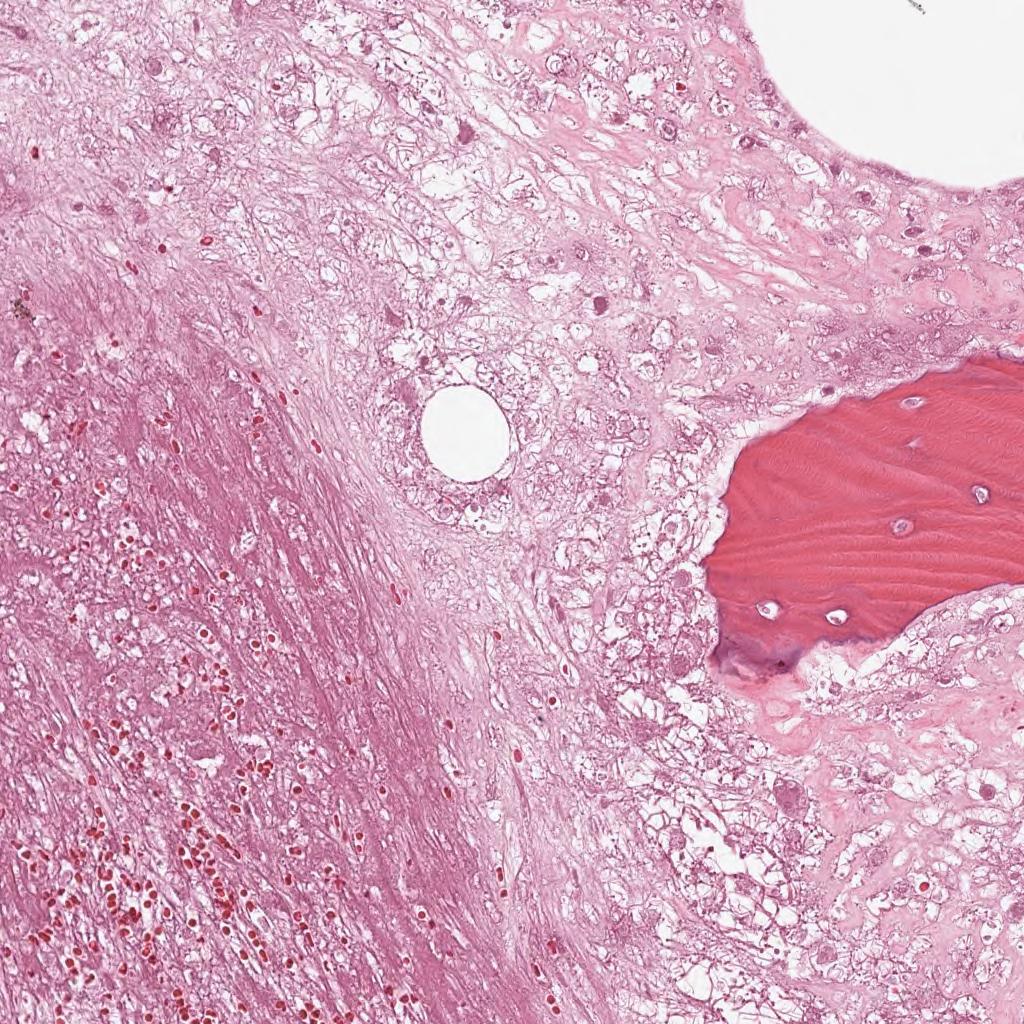
Label: Non-Viable-Tumor